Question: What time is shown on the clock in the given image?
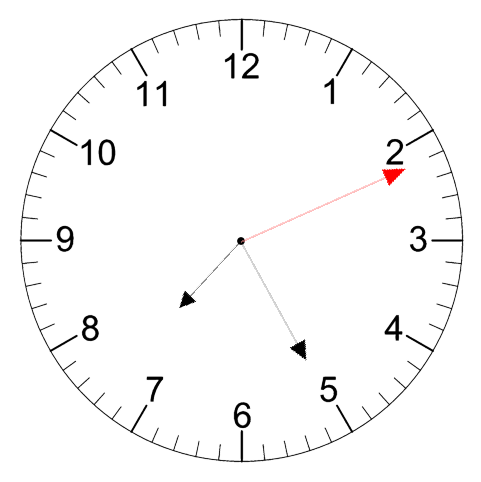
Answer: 07:25:11